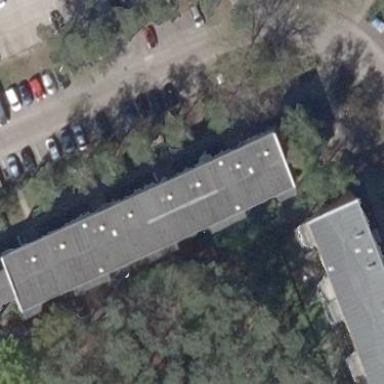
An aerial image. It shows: Apartment building with flat roof.